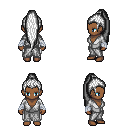
a pixel art fantasy rpg character, female body template, human, dark skin, white robe, white pants, white extra-long topknot hairstyle, white cloth bandages, four views (front, back, left, right), 2x2 character sprite sheet, small pixel art, hard edges, no anti-aliasing